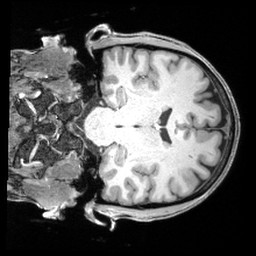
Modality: T1w
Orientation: coronal
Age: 46
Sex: male
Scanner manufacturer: siemens
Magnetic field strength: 3 T
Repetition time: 2.4 s
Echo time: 0.00195 s